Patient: sex M, age 48
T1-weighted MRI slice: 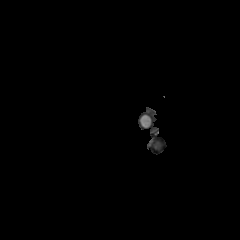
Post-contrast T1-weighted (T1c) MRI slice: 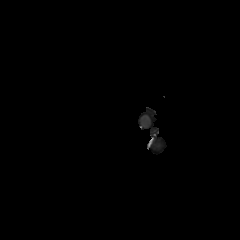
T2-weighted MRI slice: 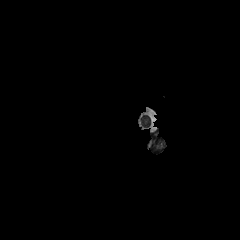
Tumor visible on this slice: no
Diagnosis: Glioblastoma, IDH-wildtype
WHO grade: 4